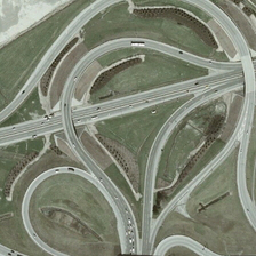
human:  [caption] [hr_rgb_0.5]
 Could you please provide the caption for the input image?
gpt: Many cars drive at the grade crossing.

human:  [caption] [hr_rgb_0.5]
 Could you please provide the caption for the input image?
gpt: There are lawns on both sides of the overpass.

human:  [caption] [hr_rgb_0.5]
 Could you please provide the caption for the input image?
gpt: Many cars travel on the viaduct.

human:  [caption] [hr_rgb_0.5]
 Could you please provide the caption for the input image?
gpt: There are lawns on both sides of the viaduct.

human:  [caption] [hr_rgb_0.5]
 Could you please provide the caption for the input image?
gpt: Many cars are driving on the overpass.